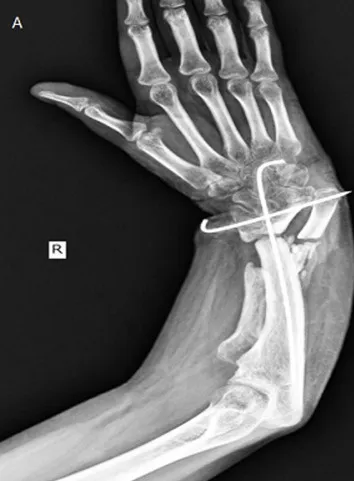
Post-operative (osteotomy of radius and ulna) X-ray antero-posterior.
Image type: radiology (x_ray)